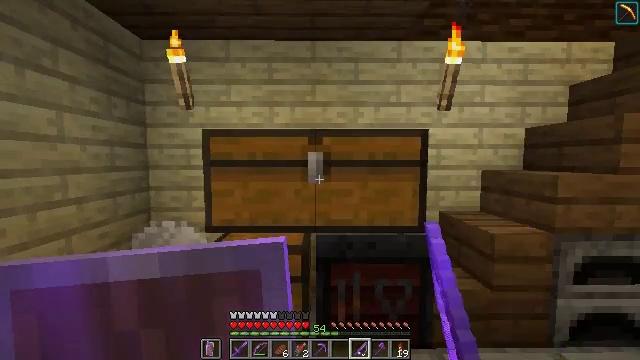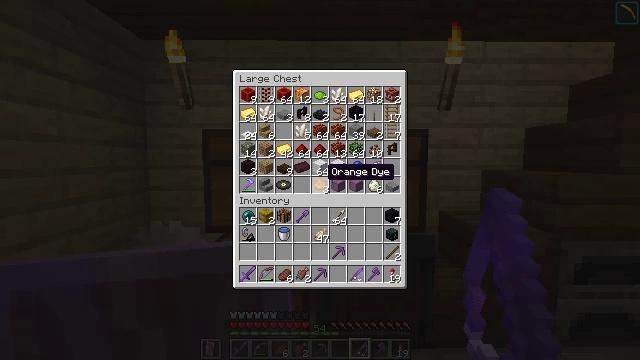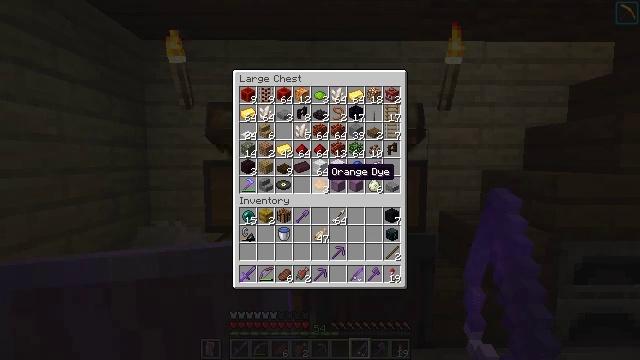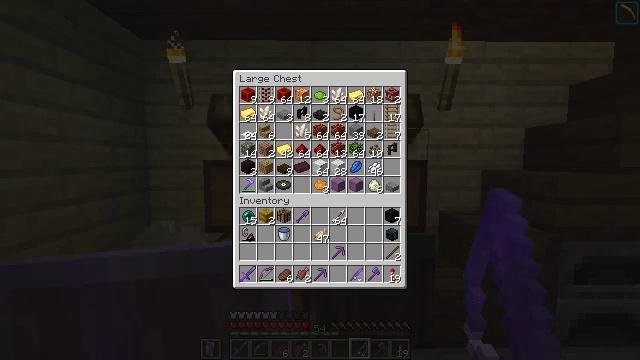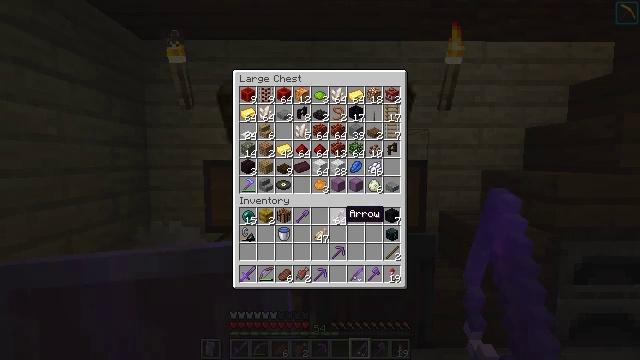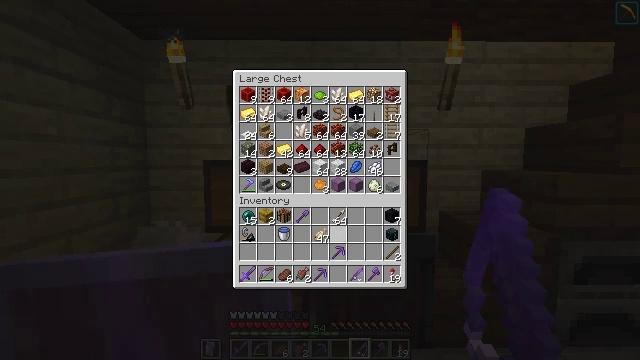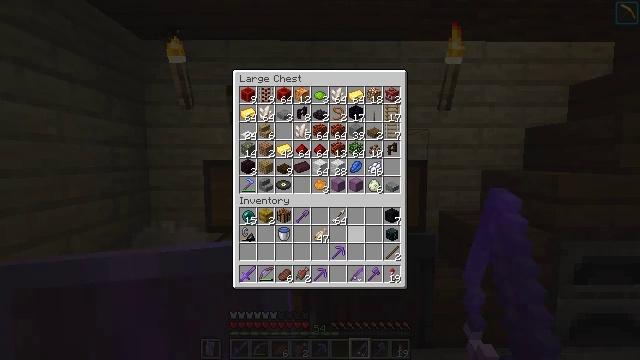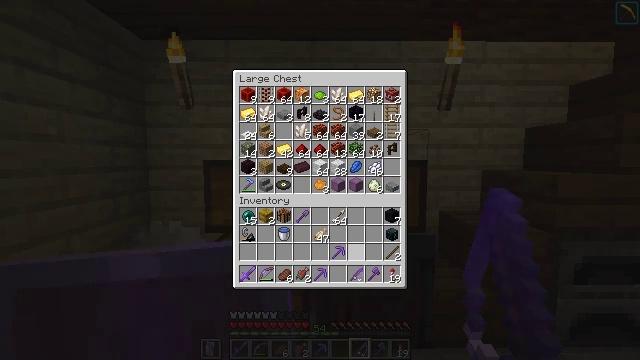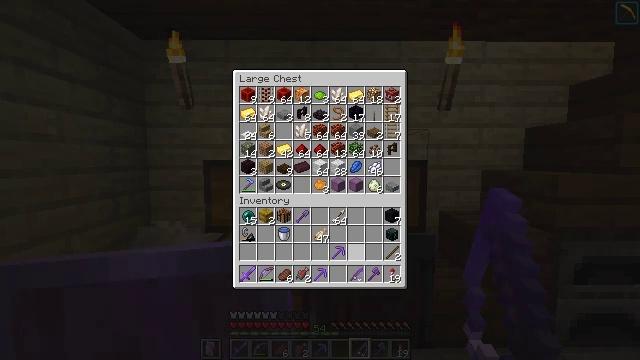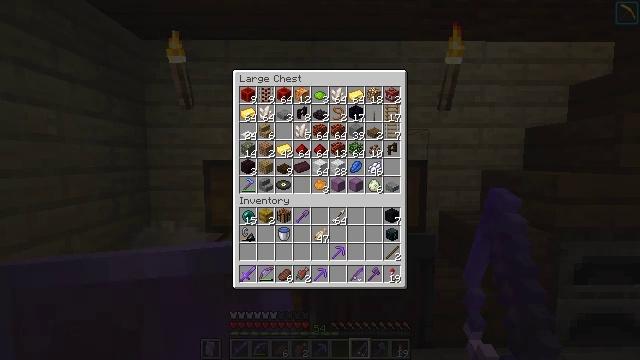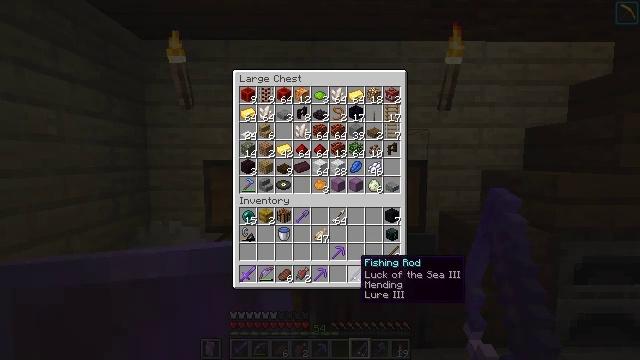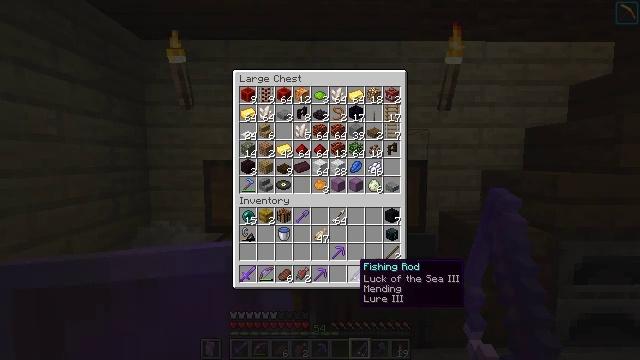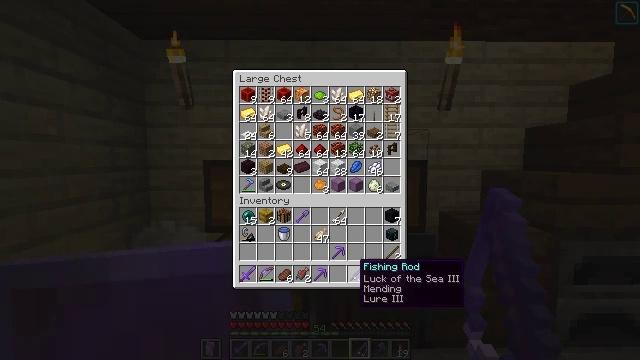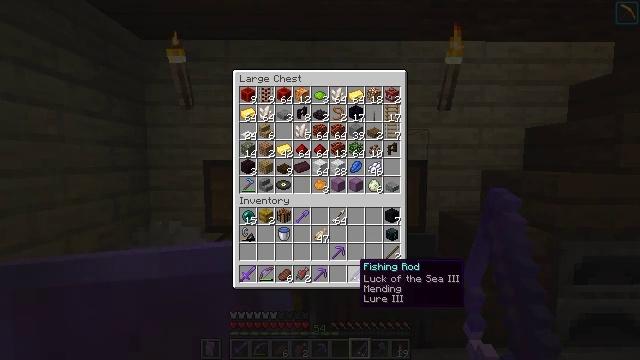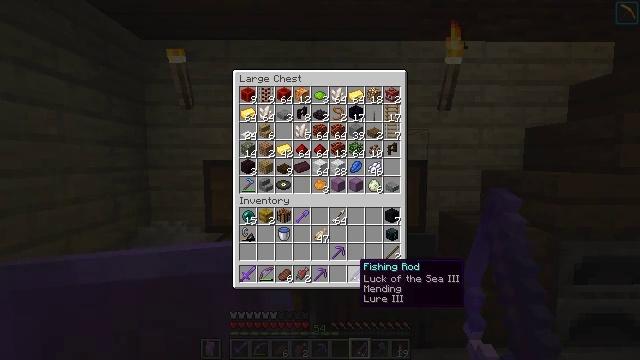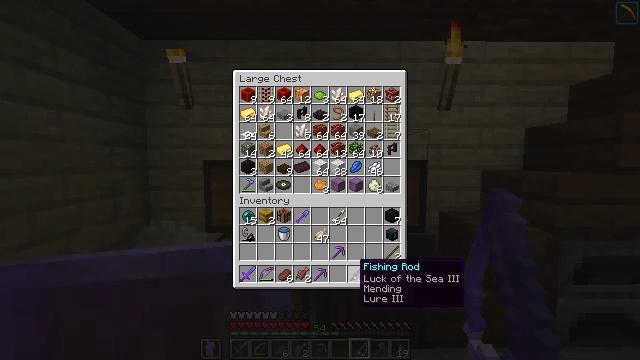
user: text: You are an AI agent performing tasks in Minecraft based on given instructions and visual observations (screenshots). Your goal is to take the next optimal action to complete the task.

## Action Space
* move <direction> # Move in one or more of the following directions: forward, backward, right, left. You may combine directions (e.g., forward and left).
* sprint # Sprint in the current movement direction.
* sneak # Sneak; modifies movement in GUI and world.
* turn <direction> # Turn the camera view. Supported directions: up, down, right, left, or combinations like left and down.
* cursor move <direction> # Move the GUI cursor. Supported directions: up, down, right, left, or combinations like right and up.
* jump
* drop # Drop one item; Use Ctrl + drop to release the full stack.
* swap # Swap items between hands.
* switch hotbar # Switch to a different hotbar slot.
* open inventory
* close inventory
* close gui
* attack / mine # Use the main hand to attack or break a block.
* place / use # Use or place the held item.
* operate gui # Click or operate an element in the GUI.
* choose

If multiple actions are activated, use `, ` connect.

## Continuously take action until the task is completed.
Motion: motion action
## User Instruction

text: Attack the brown shulker box to remove it.
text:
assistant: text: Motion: no_op
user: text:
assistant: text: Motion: no_op
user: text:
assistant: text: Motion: turn down
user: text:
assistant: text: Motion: turn right and down
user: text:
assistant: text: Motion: turn down
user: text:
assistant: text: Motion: no_op
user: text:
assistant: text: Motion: no_op
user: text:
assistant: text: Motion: no_op
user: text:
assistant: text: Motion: turn down
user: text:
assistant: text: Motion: turn down
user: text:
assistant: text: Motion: no_op
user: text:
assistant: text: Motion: no_op
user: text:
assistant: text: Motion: no_op
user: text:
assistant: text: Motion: no_op
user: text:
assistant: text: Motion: no_op
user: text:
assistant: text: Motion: attack / mine
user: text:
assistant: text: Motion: attack / mine
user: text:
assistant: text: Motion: attack / mine
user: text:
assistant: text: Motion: turn left and up
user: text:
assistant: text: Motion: turn left and up
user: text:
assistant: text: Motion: turn up
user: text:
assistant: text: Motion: no_op
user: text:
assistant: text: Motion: no_op
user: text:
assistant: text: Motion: no_op
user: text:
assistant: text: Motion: no_op
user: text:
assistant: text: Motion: no_op
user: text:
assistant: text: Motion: no_op
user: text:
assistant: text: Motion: no_op
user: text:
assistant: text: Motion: no_op
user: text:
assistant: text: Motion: attack / mine